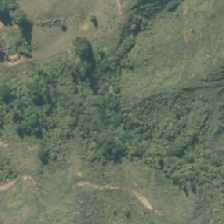
Land cover: broadleaved_indigenous_hardwood